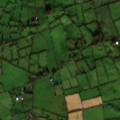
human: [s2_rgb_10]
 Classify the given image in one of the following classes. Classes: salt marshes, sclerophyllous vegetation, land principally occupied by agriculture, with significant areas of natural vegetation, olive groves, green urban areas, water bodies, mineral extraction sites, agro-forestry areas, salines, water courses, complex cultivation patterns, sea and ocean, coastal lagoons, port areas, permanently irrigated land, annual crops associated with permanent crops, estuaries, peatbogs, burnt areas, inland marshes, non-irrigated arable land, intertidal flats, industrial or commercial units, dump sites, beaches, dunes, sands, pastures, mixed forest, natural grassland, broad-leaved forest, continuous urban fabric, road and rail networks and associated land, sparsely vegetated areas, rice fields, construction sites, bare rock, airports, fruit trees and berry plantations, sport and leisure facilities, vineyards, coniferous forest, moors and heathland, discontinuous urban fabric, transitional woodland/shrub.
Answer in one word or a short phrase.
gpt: pastures